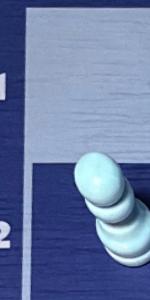
Label: Pawn_White